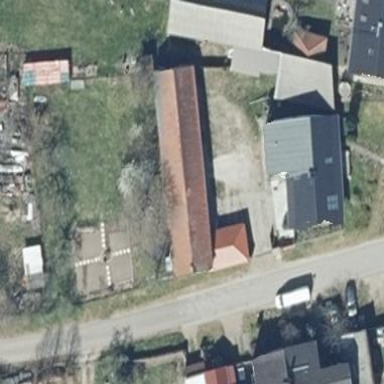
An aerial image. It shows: Building with gabled roof oriented along its length.